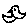
Label: bird